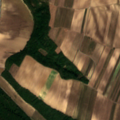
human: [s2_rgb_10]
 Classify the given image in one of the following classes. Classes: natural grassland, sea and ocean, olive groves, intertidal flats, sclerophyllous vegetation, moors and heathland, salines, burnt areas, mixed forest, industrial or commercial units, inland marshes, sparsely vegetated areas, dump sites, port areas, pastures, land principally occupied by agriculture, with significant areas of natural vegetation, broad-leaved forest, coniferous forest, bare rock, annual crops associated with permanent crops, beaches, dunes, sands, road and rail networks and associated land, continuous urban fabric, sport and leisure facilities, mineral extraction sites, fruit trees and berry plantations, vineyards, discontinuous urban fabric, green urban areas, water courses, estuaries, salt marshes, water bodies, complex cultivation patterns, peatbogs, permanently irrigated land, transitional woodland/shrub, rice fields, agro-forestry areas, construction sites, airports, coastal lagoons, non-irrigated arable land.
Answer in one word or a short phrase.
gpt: non-irrigated arable land, vineyards, land principally occupied by agriculture, with significant areas of natural vegetation, broad-leaved forest